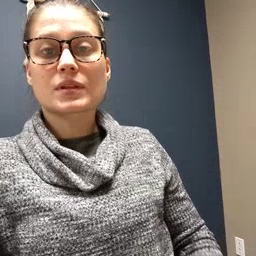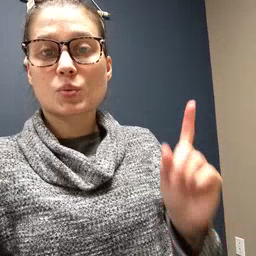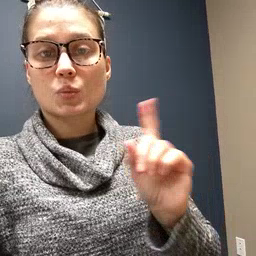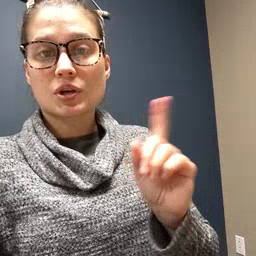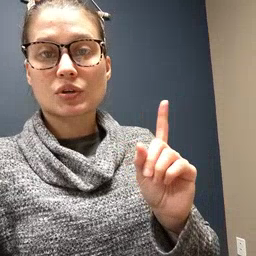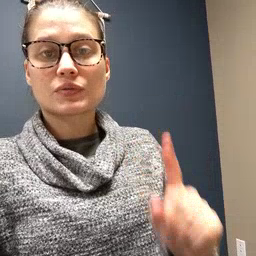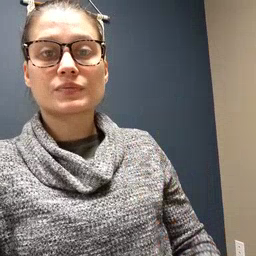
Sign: where